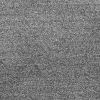
Atmospheric dust classification: dusty